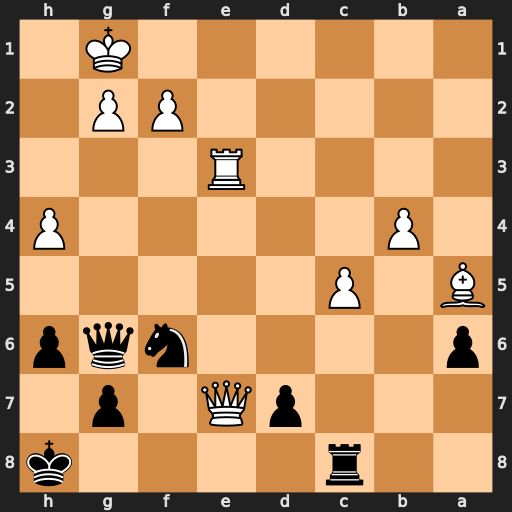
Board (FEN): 2r4k/3pQ1p1/p4nqp/B1P5/1P5P/4R3/5PP1/6K1
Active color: b
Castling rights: -
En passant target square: -
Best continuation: Re8 Qxe8+ Nxe8